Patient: sex F, age 65
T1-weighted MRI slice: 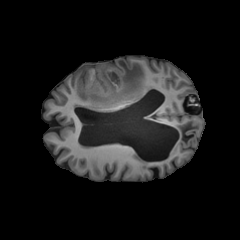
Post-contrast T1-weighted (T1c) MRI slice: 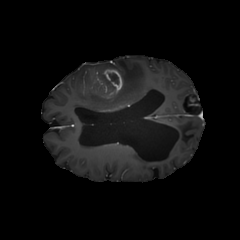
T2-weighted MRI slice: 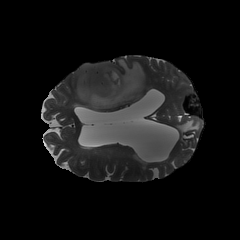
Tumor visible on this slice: yes
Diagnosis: Glioblastoma, IDH-wildtype
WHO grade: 4